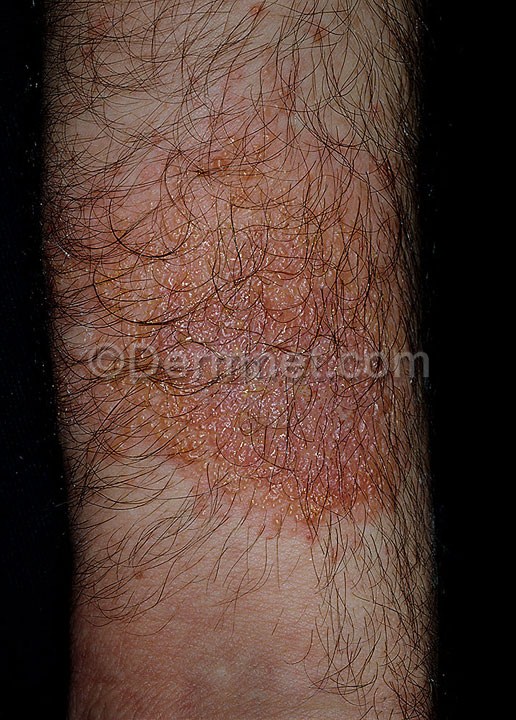
Disease: Poison Ivy Photos and other Contact Dermatitis